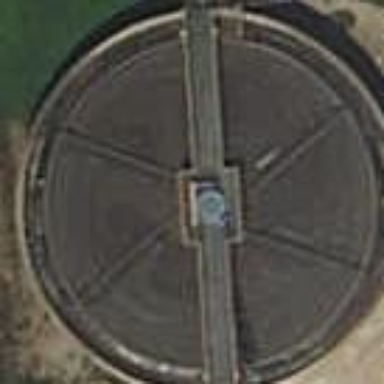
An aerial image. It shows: Image of wastewater.